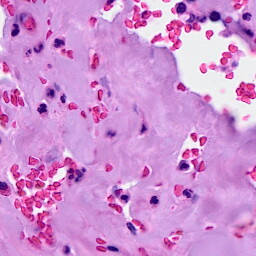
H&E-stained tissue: Breast